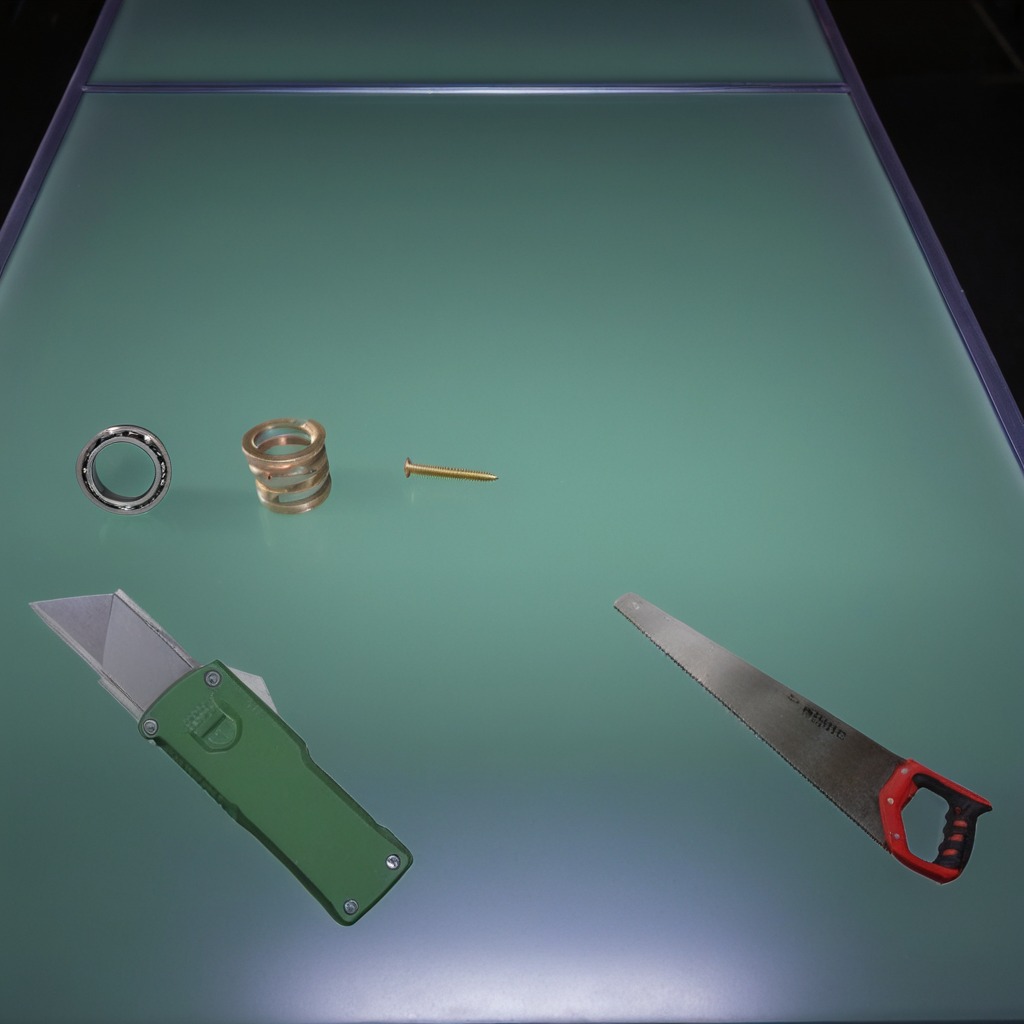
A ball bearing, a utility knife, a machine screw, a coiled metal spring, and a handheld metal saw are lying on the table in the railway signal maintenance room.